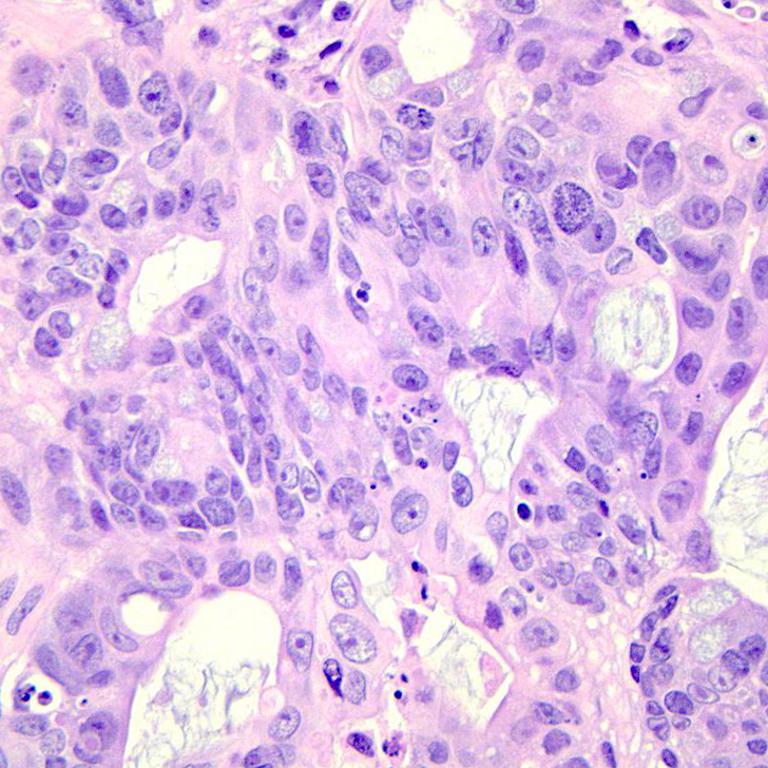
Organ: colon
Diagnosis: adenocarcinomas